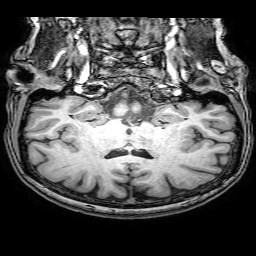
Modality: T1w
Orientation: sagittal
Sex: female
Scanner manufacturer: philips
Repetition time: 0.008164 s
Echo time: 0.00374 s